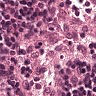
Metastatic tissue present: no